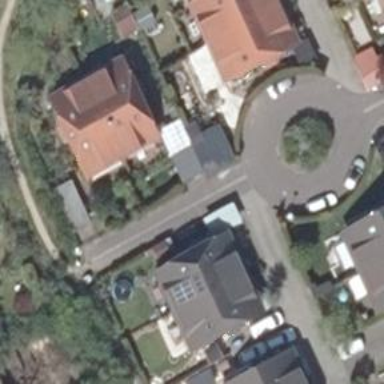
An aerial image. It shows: Living street.